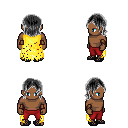
a pixel art fantasy rpg character, male body template, human, dark skin, yellow tattered cape, red pants, gray long bangs hairstyle, cloth bracers, ghillies, four views (front, back, left, right), 2x2 character sprite sheet, small pixel art, hard edges, no anti-aliasing